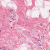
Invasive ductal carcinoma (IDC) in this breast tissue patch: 0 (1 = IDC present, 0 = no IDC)